Question: Goal:
Iterate through URL array:
'''
pages["pinelakedesign.com"];
pages["pinelakedesign.com/about"];
pages["pinelakedesign.com/contact"];
'''
Output:
- - -
Google is using base64 string encoding of thumbnail JPG images for their visual search results. In 2011 this thumbnail service changed from the previous system with the magnifying glass and absolute URI construction described in this question:
<URL>
I just want to tile out a list of the the pages in a website as Google thumbnails so I know which pages have been indexed and thumbnailed at a glance and what those thumbs all look like.

I identified that a call to this URL returns JSONP with the base64 encoding, Google search result title, description and URL.
'''
https://clients1.google.com/webpagethumbnail?r=4&f=3&s=400:585&query=pine+lake+design&hl=en&gl=us&c=29&d=http%3A%2F%2Fwww.pinelakedesign.com%2F&b=1&j=google.nyc.c.j_pVK1Tu_gAbODsAKH0ZTuAw_3787232970_3&expi=17291,27615,28936,30049,30316,31215,32035,32271,32410,32940,33104,33194,33627,33788,33854,33907,33975,34103&a=2NT
'''
The query= parameter is what was searched in Google. d= is the destination of the link, and possibly the source of the thumbnail. s=400:585 is the height and width. I am not sure what r=4 and f=3 do. Modifying any of these variables results in a 404 error. My hunch is that the expi= is some sort of checksum expiration algorithm based on the different parameter values but I don't know.
Returned JSONP:
'''
google.nyc.c.j_pVK1Tu_gAbODsAKH0ZTuAw_3787232970_3({"s":"b","b":1,"quality":100,"shards":[{"heights":[300,131],"imgs":["data:image/jpeg;base64,/9j/4AAQSkZ ...THIS IS THE LONG BASE64 ENCONDING ...pa5r61f/9k="],"tbts":[{"box":{"h":15,"l":0,"t":39,"w":224},"txt":"<em>Pine Lake</em> specializes in small business website <em>design</em>, redesign and hosting. We have developed the Sungem content management system which allows our <b>...</b>","txtBox":{"h":57,"l":0,"t":58,"w":400}}]}],"url":"http://www.pinelakedesign.com/"}
)
'''
---
I am looking for some solution like <URL> for viewing Google thumbnails.
Using Phantom JS looks like a good way to achieve server-side remote snapshots but it does not help identify how to get at Google's images.
I believe Google's search spider is a headless version of desktop Chrome running 1024px wide resolution. A Chrome spider would allow the spider to execute Javascript, use @font-face, CSS3 selectors, view Flash (even waiting for preloader to reaches 100%) and take accurate snapshots of the rendered pages after loading all assets and DOM manipulation. Would anybody from Google please weigh in to confirm or deny anything?
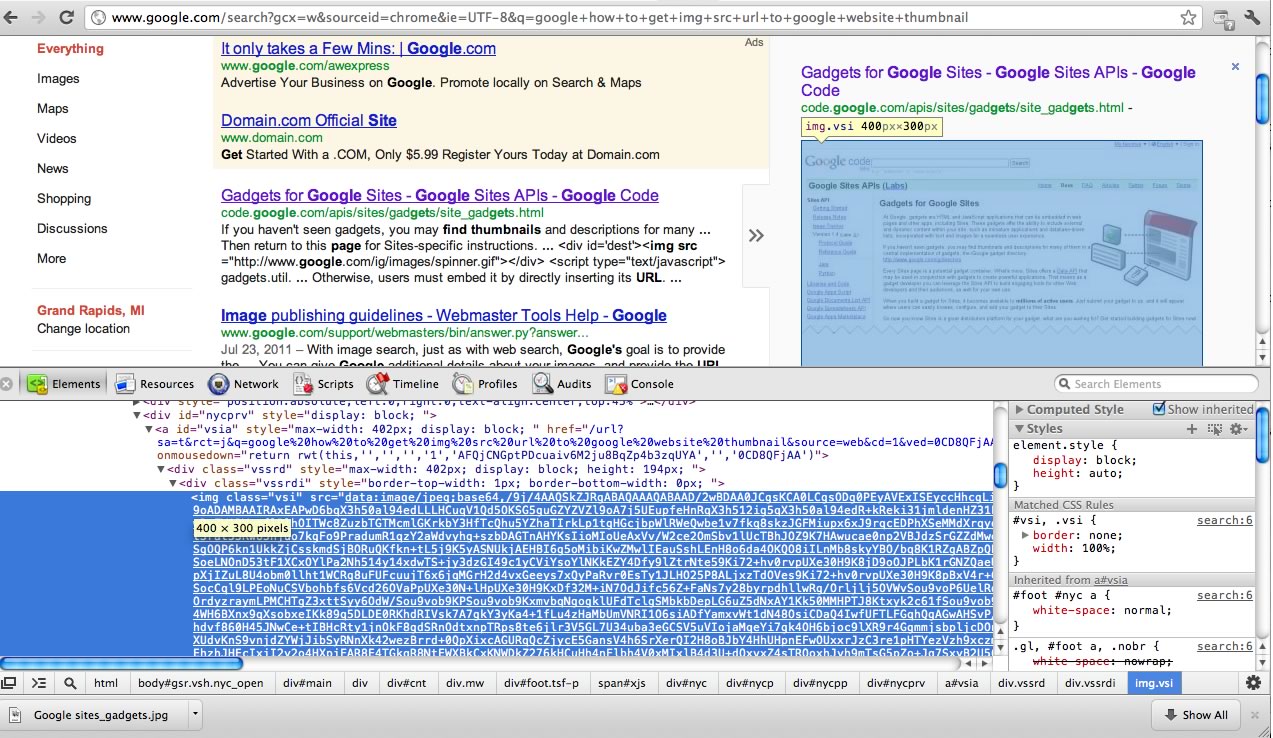
Answer: Basically, they make an curl request for the query url first and then get the missing "a" parameter from the html response. Then they use it to construct the correct url and make the api call to google API to get the image. After that there is more complex work like merging resultant images with ImageMagick to get a full preview, but that's a plus...